Interaction volume radius: 5 \u00c5
Interaction volume height: 20 \u00c5
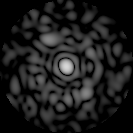
Disorder parameter: 0.7986